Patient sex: M
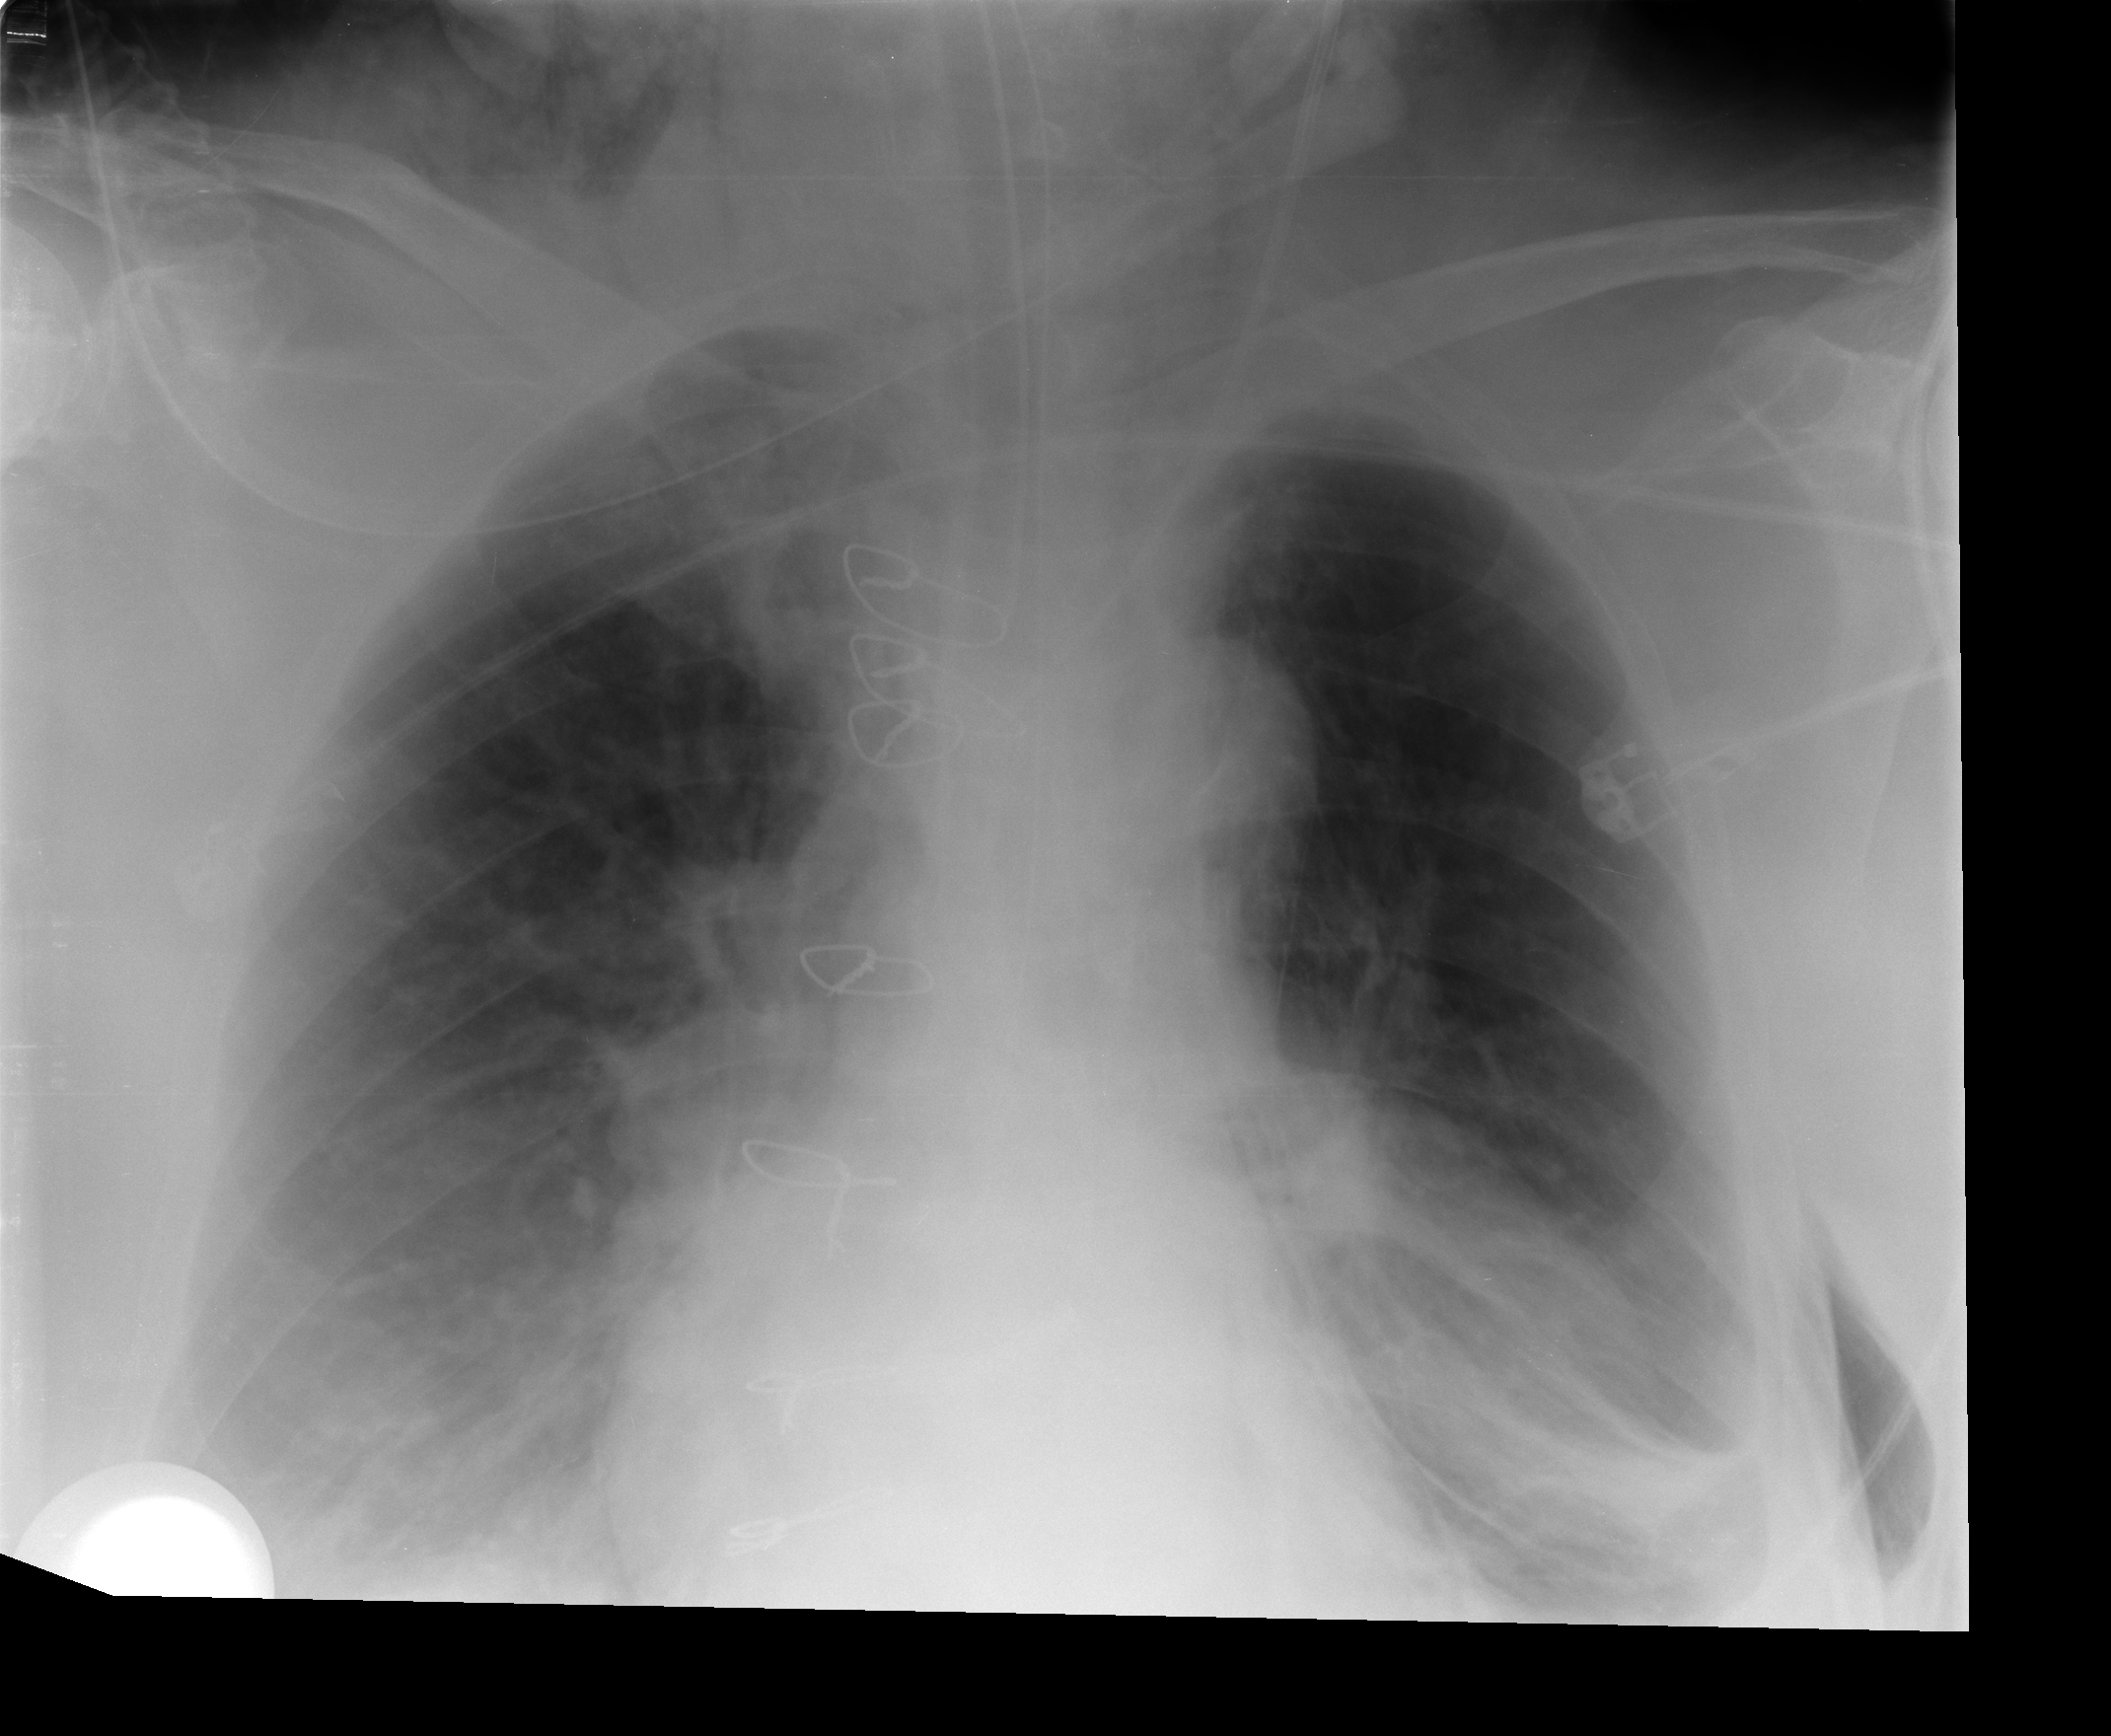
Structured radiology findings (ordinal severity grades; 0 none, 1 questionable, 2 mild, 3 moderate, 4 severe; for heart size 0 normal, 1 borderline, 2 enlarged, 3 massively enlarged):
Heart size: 0
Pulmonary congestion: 0
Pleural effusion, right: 2
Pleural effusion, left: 2
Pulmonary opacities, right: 0
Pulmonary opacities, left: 0
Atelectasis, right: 2
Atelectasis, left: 3